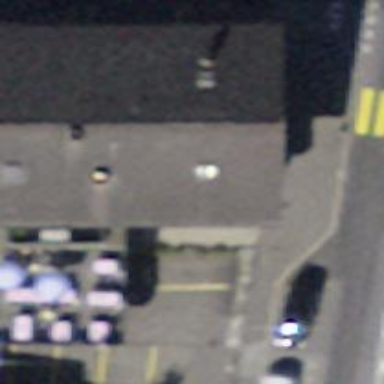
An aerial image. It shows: Restaurant.